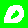
Digit: 0